Question:
I do not know if this is a bug or normal behavior, but I am confused by an elongated object in the reflection of a red sphere, what is it?
My scene:
'''
s = Scene(
[
Light(
type_=LightType.ambient,
intensity=vec3(0.2, 0.2, 0.2)
),
Light(
type_=LightType.point,
intensity=vec3(0.6, 0.6, 0.6),
position=vec3(2, 1, 0)
),
Light(
type_=LightType.directional,
intensity=vec3(0.2, 0.2, 0.2),
direction=-vec3(1, 4, 4)
),
],
[
Triangle(vec3(-1.5, 0.5, 5.2), vec3(1.5, 0.5, 5.2), vec3(-1.5, 2, 4), vec3(0, 0, 0), 500, 1),
Triangle(vec3(1.5, 0.5, 5.2), vec3(1.5, 2, 4), vec3(-1.5, 2, 4), vec3(0, 0, 0), 500, 1),
Sphere(
color=u8vec3(255, 0, 0),
radius=1,
center=vec3(0, -1, 3),
specular=500,
reflective = 0.2
),
Sphere(
color=u8vec3(0, 0, 255),
radius=1,
center=vec3(2, 0, 4),
specular=500,
reflective=0.3
),
Sphere(
color=u8vec3(0, 255, 0),
radius=1,
center=vec3(-2, 0, 4),
specular=10,
reflective=0.4
),
Sphere(
color=u8vec3(255, 255, 0),
radius=5000,
center=vec3(0, -5001, 0),
specular=1000,
reflective=0.5
)
]
)
'''
full code is here: <URL>
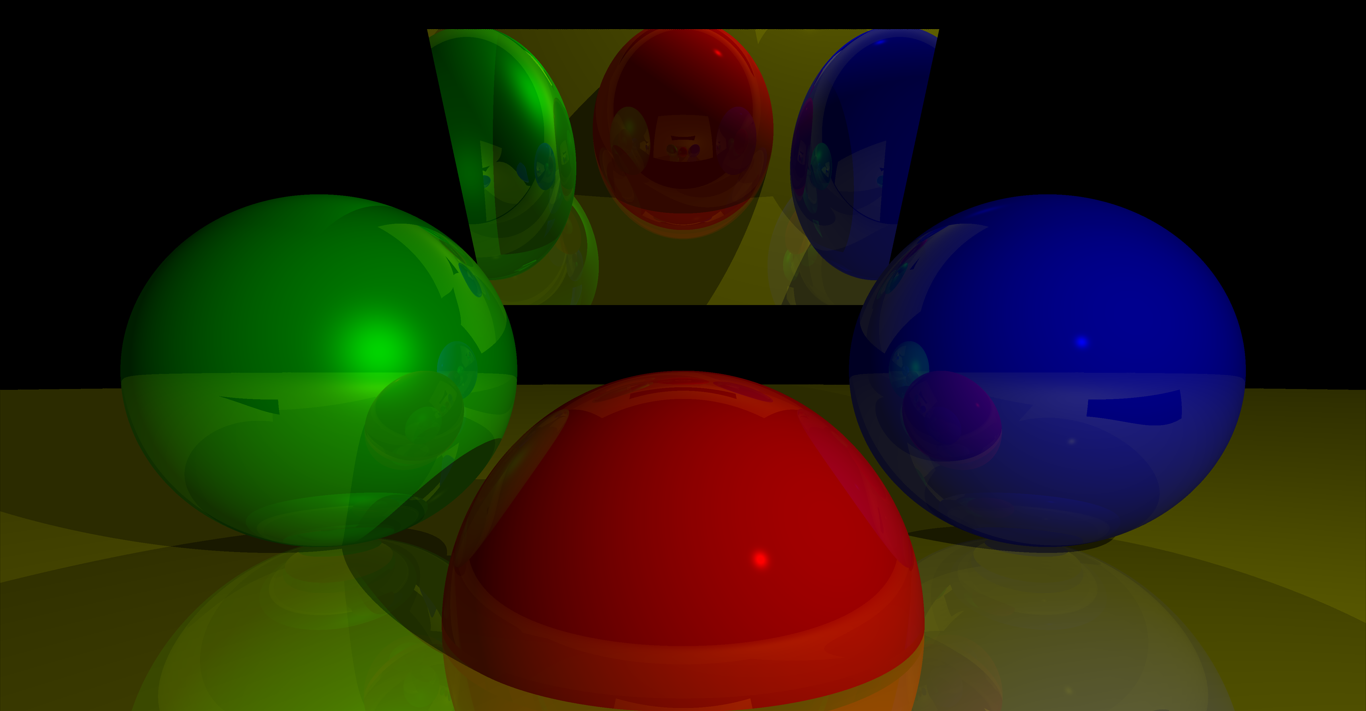
Answer:
I'm fixed this bug.
My mistake was that the ray intersected with the object without taking into account the direction of the ray, let's say the ray was directed forward (0, 0, 1), but it also intersected the object that was behind, I corrected this for triangles, for spheres I did not observe this
'''
if dot(D-O, object_.normal) > 0: continue
'''
As you can see, in the final image I got rid of many distortions that seemed to me to be serviceable